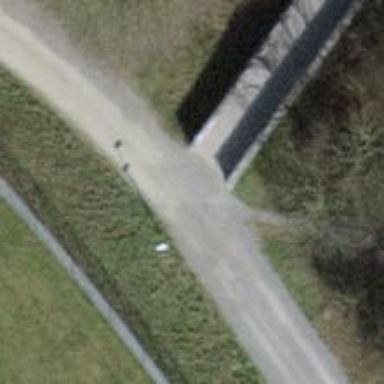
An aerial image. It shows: Compacted footway.